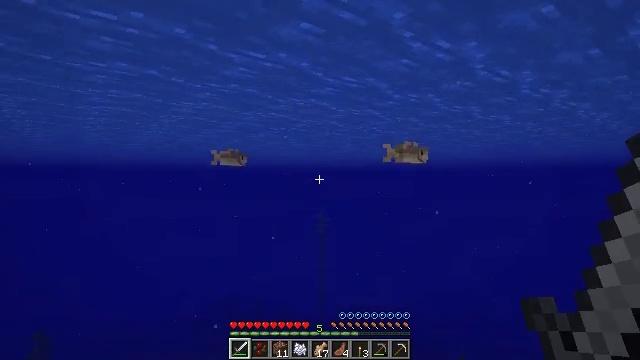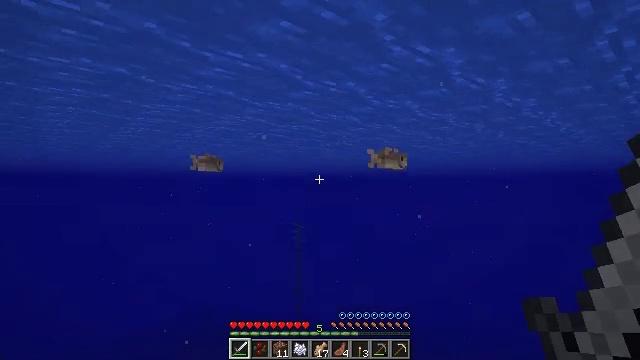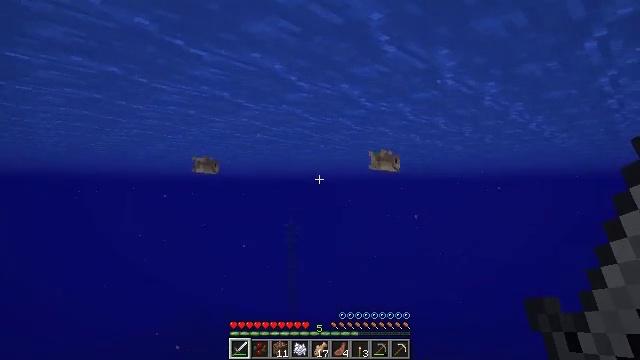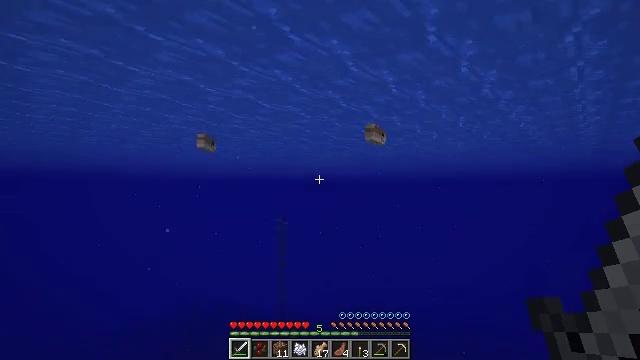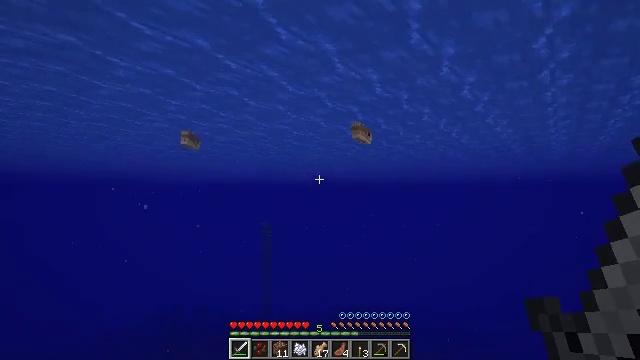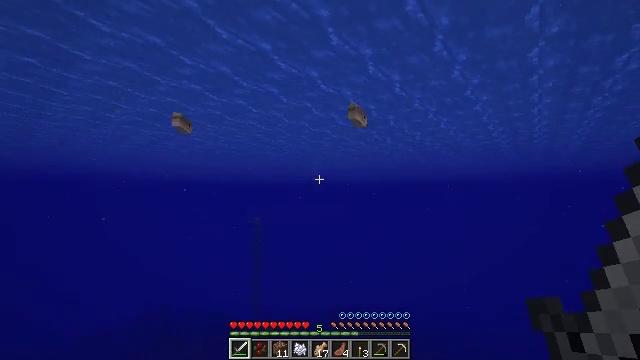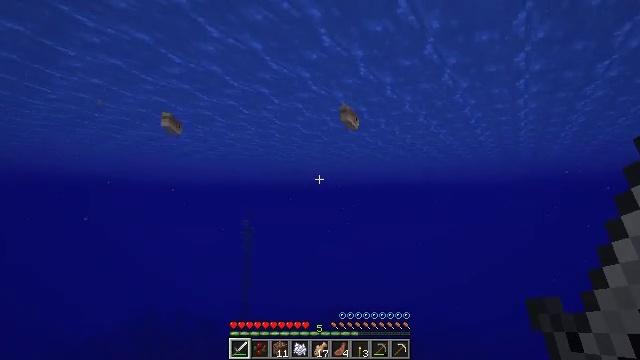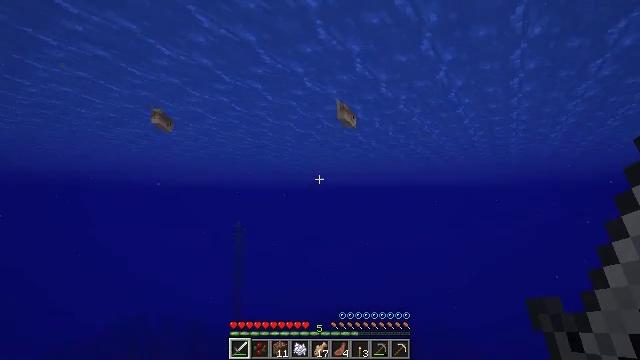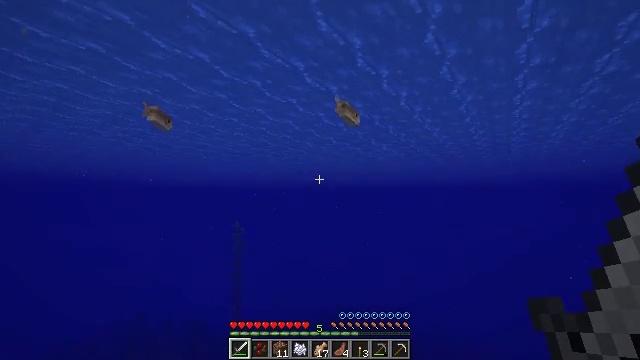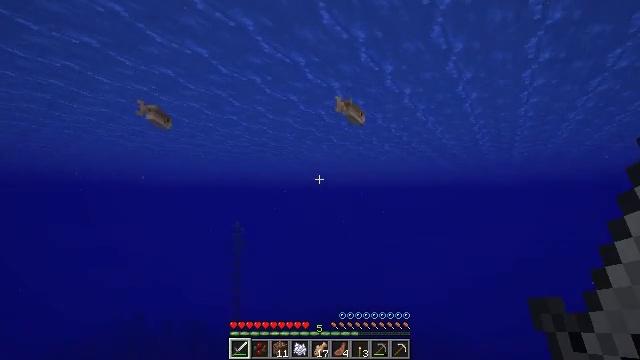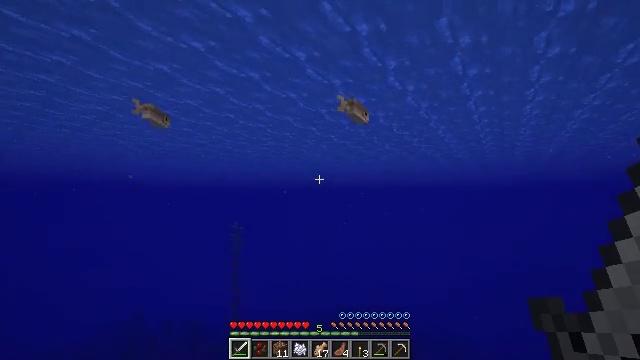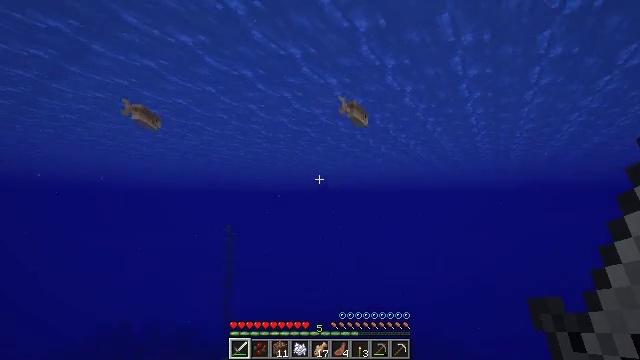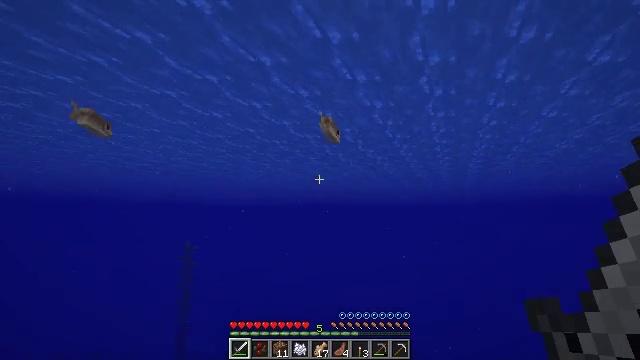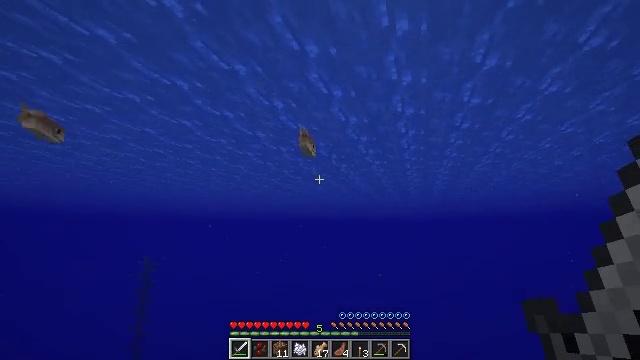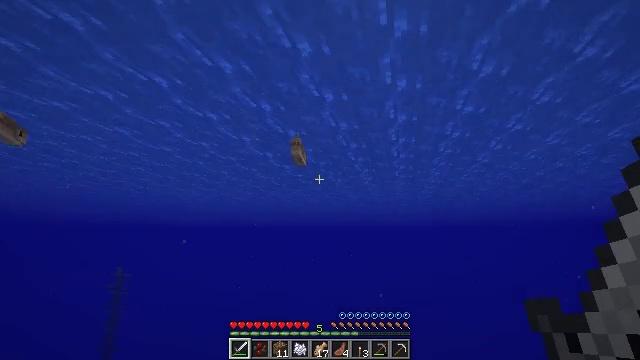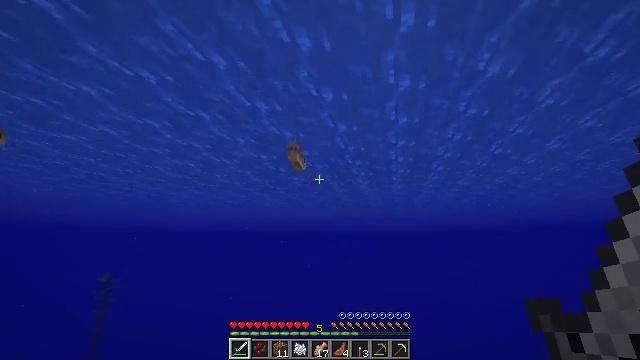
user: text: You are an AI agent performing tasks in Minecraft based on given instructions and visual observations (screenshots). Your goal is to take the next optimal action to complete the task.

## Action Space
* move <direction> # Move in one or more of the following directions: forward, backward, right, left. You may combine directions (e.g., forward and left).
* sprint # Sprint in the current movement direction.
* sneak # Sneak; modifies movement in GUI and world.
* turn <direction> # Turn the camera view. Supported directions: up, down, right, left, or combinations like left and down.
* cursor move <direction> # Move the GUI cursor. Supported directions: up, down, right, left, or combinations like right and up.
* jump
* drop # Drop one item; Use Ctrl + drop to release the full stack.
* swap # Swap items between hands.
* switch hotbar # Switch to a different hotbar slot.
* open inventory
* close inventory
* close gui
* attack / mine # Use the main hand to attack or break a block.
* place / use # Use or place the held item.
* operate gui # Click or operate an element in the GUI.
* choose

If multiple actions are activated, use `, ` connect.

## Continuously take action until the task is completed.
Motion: motion action
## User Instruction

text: Kill mobs in water.
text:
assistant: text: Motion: move forward, sprint, turn right and up
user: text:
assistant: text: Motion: move forward, sprint, turn right
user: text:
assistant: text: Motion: move forward, sprint, turn right and up
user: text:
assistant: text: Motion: move forward, sprint, turn right and up
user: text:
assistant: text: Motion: move forward, sprint, turn right
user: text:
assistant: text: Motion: move forward, turn right
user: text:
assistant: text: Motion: move forward, turn right
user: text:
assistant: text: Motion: move forward
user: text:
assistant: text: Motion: move forward
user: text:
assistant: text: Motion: move forward
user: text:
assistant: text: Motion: move forward, turn right
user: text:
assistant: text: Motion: move forward, turn right and up
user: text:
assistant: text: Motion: move forward, turn right and up
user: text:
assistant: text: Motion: move forward, turn right and up
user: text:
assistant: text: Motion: move forward, turn right
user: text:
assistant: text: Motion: move forward, turn right
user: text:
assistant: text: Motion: move forward, turn right
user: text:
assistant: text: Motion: move forward
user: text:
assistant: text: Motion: move forward
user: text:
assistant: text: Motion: move forward
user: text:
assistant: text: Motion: move forward
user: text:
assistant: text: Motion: move forward
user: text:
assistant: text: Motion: move forward, turn down
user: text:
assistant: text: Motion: move forward, turn down
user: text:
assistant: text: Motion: move forward
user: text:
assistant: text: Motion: move forward
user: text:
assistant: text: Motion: move forward, turn down
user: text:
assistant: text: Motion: move forward
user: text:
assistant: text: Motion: move forward
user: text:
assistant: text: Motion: move forward